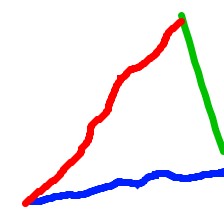
Shape: triangle